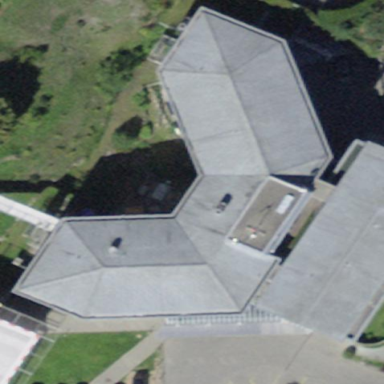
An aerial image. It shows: Hospital building.